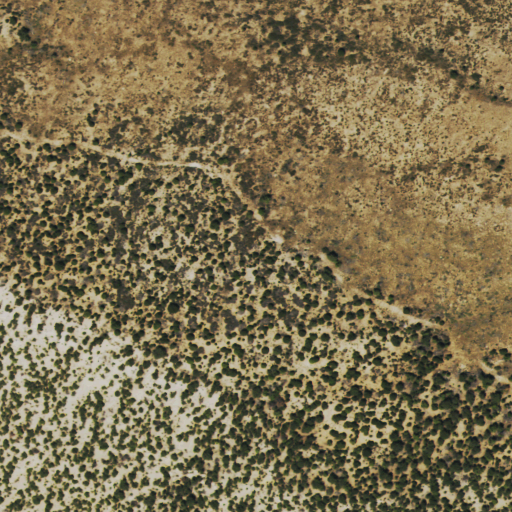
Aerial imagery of mountain in Colorado named Rabbit Mountain containing shrub and evergreen forest